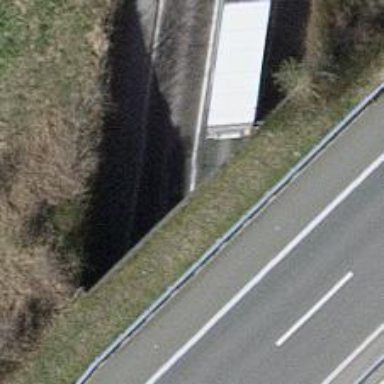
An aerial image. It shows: Secondary road passing through tunnel.